Question: I need to know how I can detect if my SQL Server column is empty, with spaces or null.
At the moment I have tested the following ways:
'''
if($prof != NULL)
{
echo 'Test';
} else {
}
'''
This 3 ways below:
'''
if($prof != NULL)
if(empty($prof))
if(is_null($prof))
'''
Any of them is working, my '$prof' is one column from SQL table, I'm getting the column correctly.
In SQL server the column appears like this:

It looks like that I have spaces in there, but I can't tell PHP to do something if there are those spaces.
I need someone who can help me with this because I already tried more than this and I can't figure out how to solve this, I need to echo test, only if the field is not empty, but since it looks like it contains spaces it also does the echo to the ones that are "empty" it stills echo it.
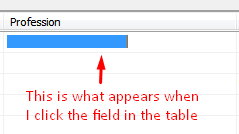
Answer: You can use <URL> to remove all spaces on the beginning and end of the value:
'''
echo (empty(trim($prof))) ? 'Test' : '';
'''
---
You can also normalize your values on the 'SELECT' directly:
'''
SELECT LTRIM(RTRIM(ISNULL(Profession, ''))) FROM table_name
'''
After using 'LTRIM', 'RTRIM' and 'ISNULL' you only need to check for empty string:
'''
echo ($prof === '') ? 'Test' : '';
'''